Question: I am trying to fix overflowing floating content by adjusting the box height to the overflowed content height but it doesn't seem to be doing the trick.
'''
if ( $('.content-right').outerHeight() > $('.content-right').parent().parent().height() ) {
$('.content-right').parent().parent().height($('.content-right').outerHeight(true));
}
console.log('Box Height: ' + $('.content-right').parent().parent().height());
console.log('Content Height: ' + $('.content-right').height() );
'''
This will output
'''
Box Height: 599
Content Height: 594
'''
Which is incorrect as the div is clearly a lot larger in the example below. Any ideas?

Problem area in image form: <URL>
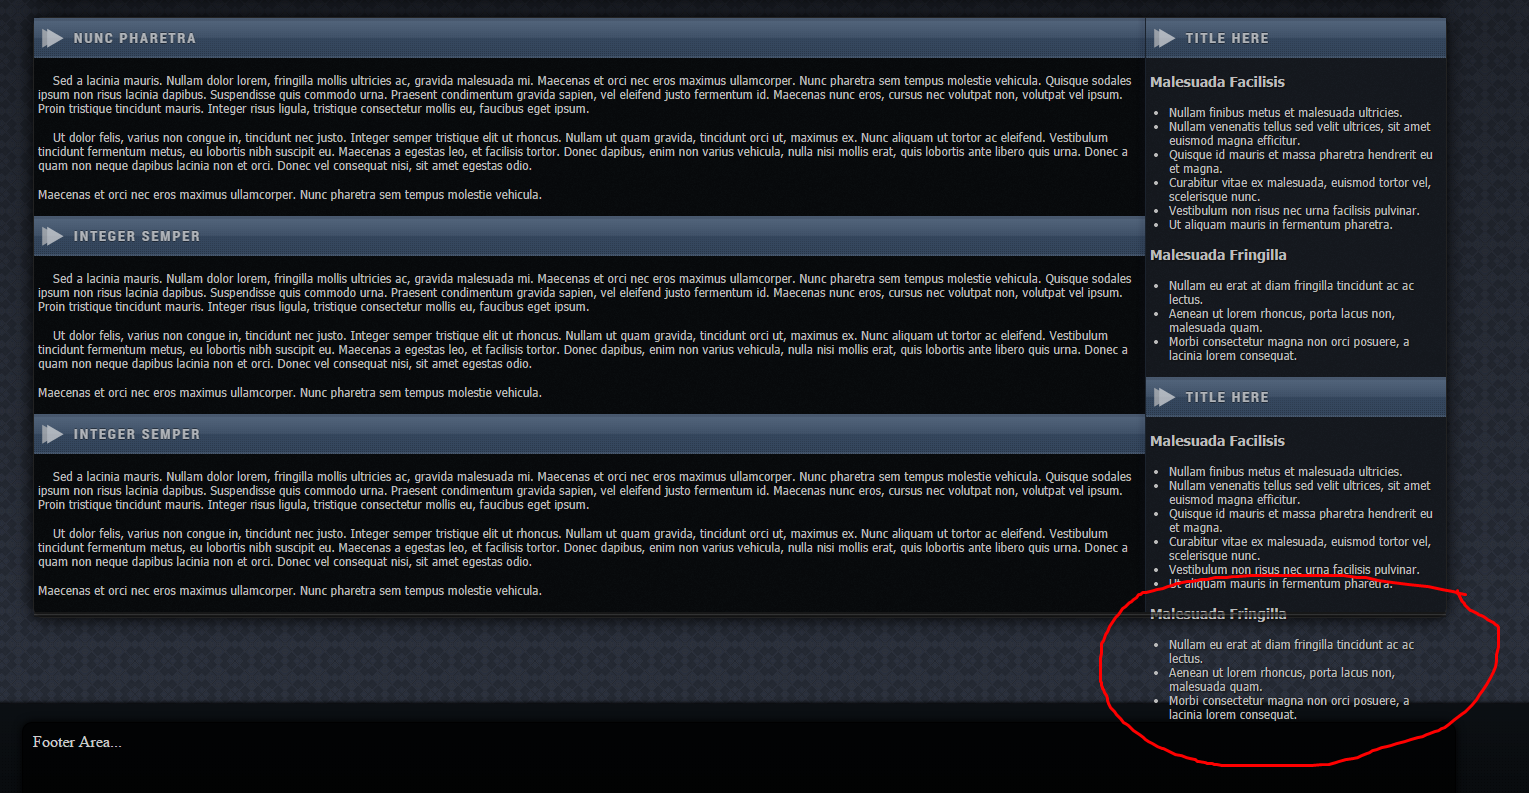
Answer: There is a bug jQuery outerHeight in older versions where it won't return the height if you don't pass a parameter. Also as suggested in the comments you need to remove the true from height().
'''
if ( $('.content-right').outerHeight(true) > $('.content-right').parent().parent().height() ) {
$('.content-right').parent().parent().height($('.content-right').outerHeight(true));
}
console.log('Box Height: ' + $('.content-right').parent().parent().height());
console.log('Content Height: ' + $('.content-right').height() );
'''
Try this (and the bug mentioned above still applies, so make sure to put in a parameter). The code below gives me a height of 868.
'''
var outerHeight = 0;
$('.content-right > *').each(function() {
outerHeight += $(this).outerHeight(true);
});
console.log(outerHeight);
'''